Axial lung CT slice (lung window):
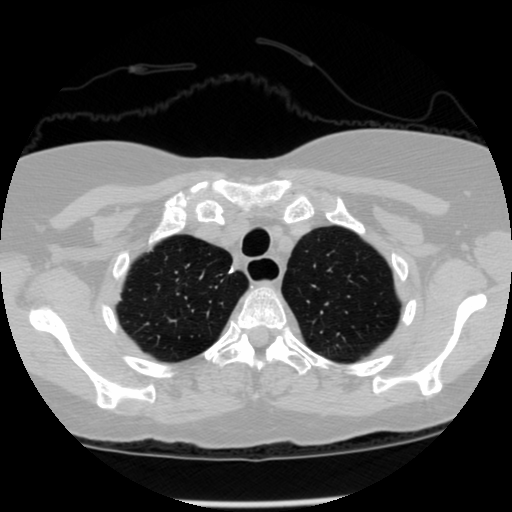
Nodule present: no